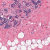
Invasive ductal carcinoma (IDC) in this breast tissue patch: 0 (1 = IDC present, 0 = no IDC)